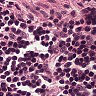
Metastatic tissue present: no